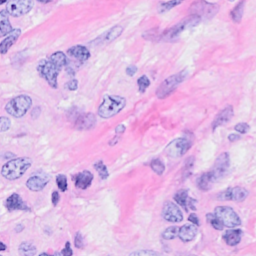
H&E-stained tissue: Breast